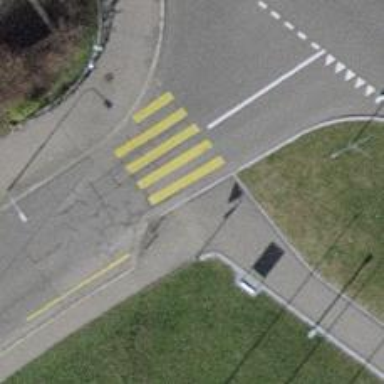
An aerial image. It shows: Kerb serving as barrier.